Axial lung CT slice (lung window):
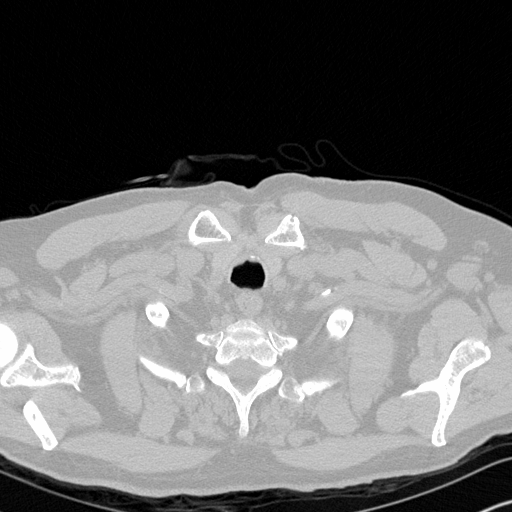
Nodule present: no